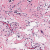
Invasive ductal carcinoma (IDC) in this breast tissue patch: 1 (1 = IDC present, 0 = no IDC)